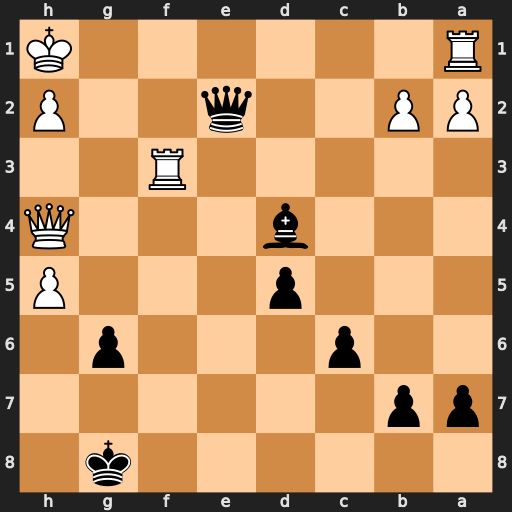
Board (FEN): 6k1/pp6/2p3p1/3p3P/3b3Q/5R2/PP2q2P/R6K
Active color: b
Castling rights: -
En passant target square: -
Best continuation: Qxf3#